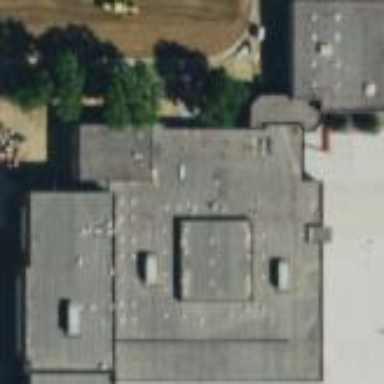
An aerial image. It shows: School building.